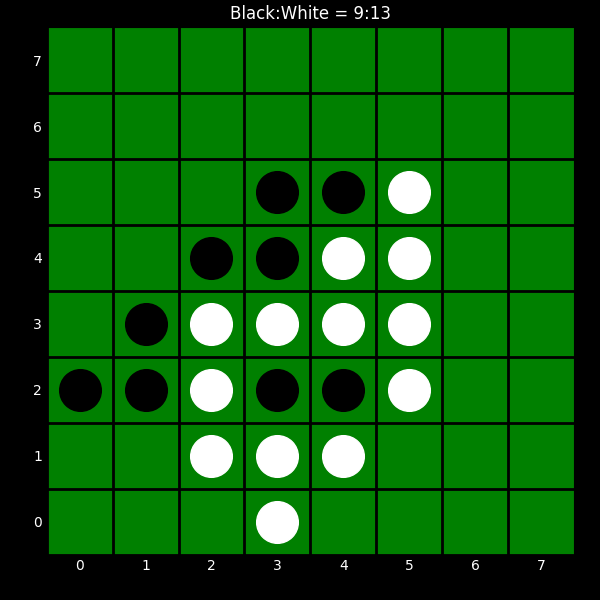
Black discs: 9
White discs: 13